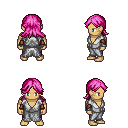
a pixel art fantasy rpg character, male body template, human, tanned skin, white robe, metal pants, pink loose hair, leather bracers, four views (front, back, left, right), 2x2 character sprite sheet, small pixel art, hard edges, no anti-aliasing